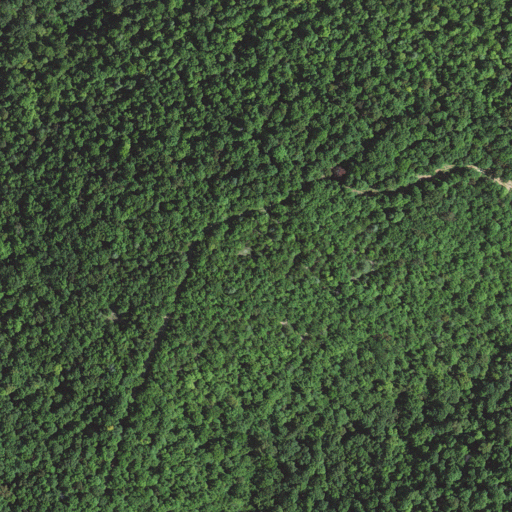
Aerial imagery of mountain in Arkansas named Tater Knob containing deciduous forest, mixed forest, and evergreen forest